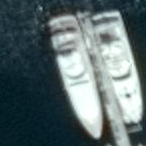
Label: Civil_yacht